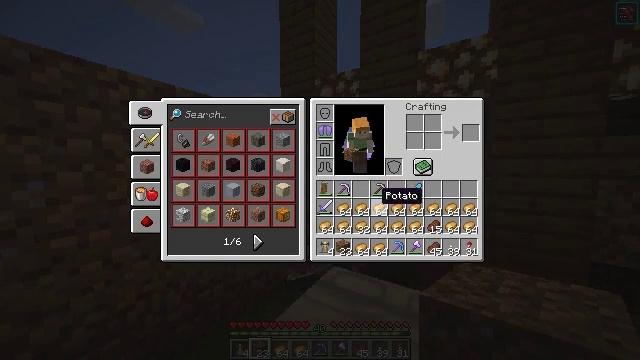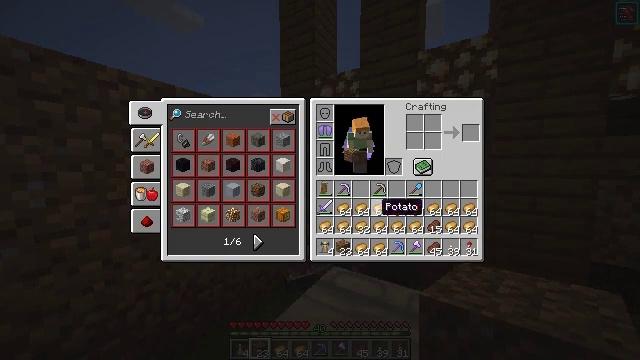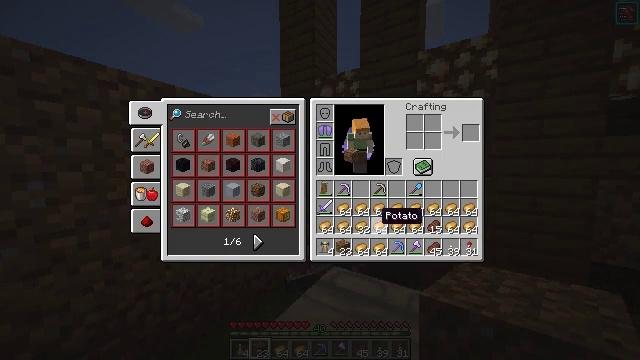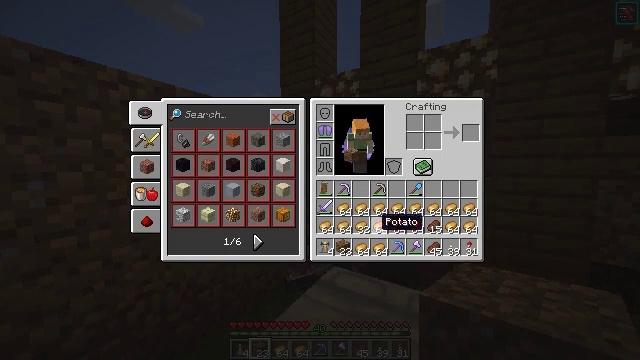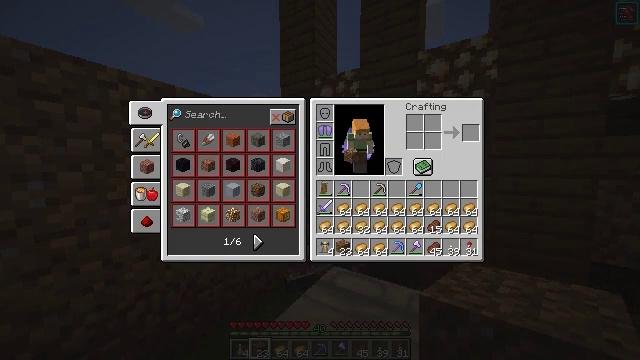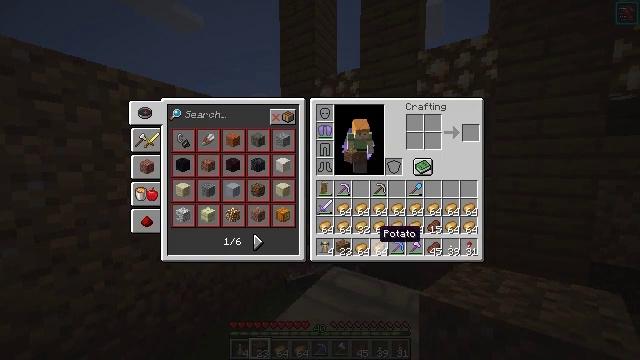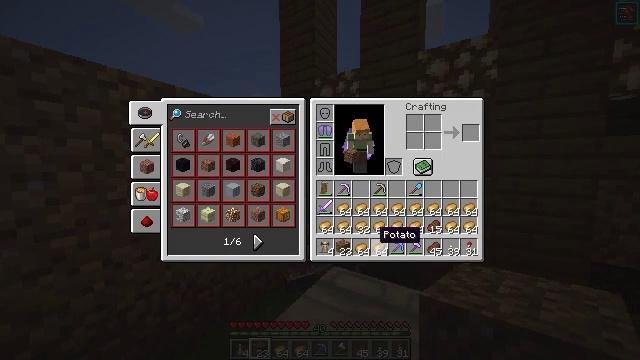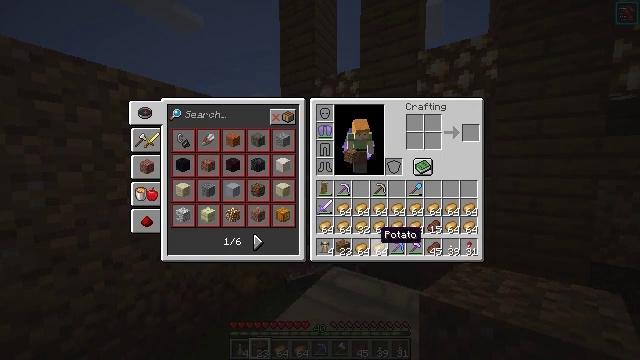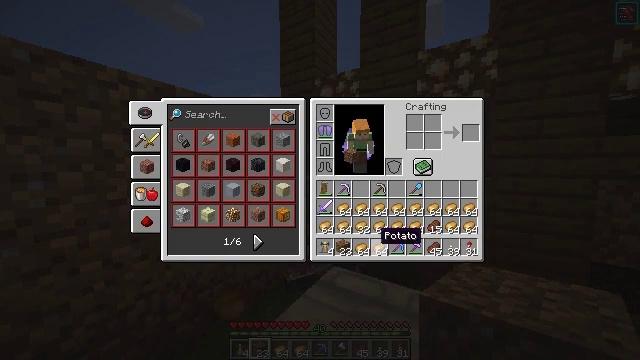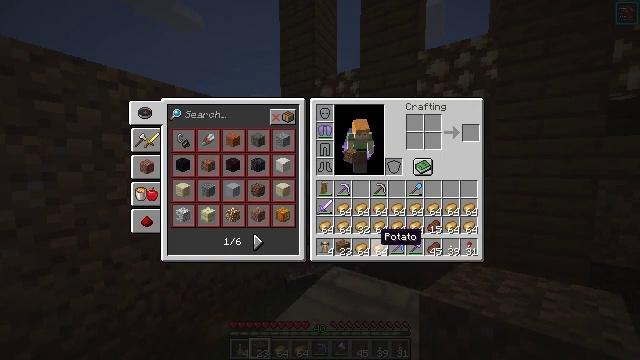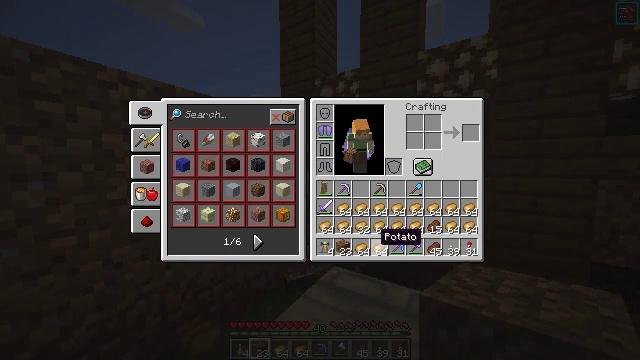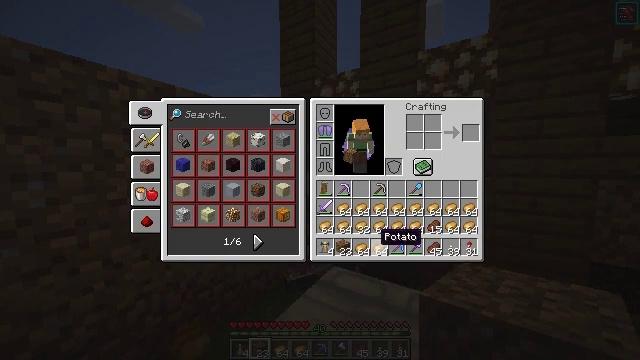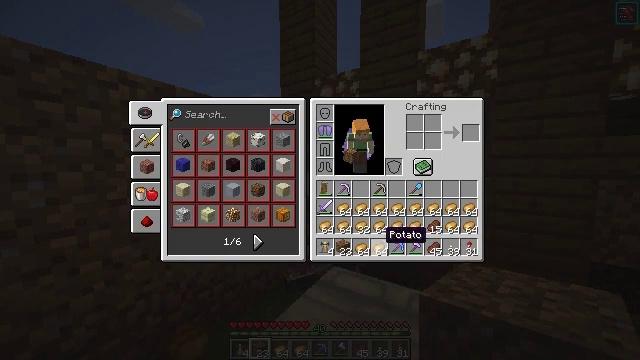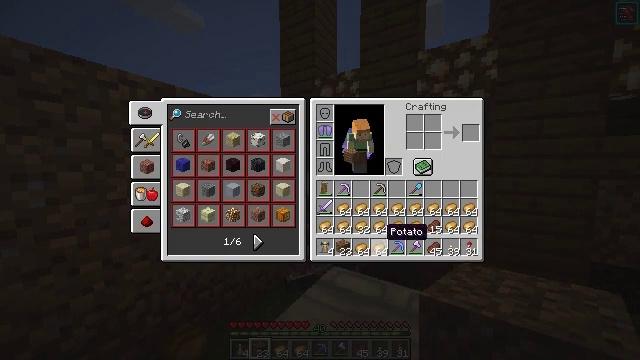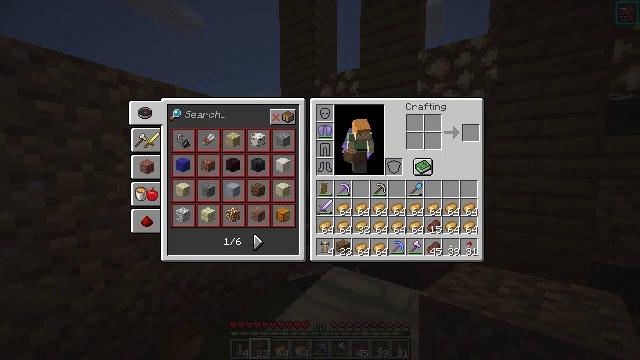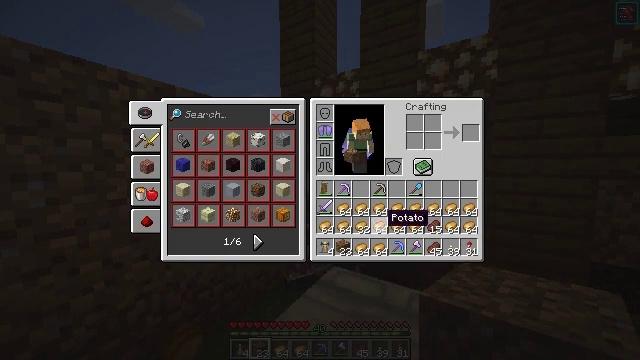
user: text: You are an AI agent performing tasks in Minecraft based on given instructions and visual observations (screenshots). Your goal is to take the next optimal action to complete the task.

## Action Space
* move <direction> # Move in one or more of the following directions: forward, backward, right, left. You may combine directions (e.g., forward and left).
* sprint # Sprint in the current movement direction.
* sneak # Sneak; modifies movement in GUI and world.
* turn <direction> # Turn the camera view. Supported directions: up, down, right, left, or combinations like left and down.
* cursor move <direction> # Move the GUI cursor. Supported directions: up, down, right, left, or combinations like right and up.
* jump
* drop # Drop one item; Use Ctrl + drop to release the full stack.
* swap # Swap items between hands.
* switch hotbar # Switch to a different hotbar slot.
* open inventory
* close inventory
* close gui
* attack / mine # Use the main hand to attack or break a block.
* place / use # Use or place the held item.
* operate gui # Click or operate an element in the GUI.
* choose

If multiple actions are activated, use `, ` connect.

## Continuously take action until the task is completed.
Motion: motion action
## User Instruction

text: Remove a potato from the inventory.
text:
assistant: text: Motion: cursor move down
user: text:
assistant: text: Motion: cursor move down
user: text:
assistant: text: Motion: no_op
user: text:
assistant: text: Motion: cursor move down
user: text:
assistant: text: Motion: no_op
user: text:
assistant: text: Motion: no_op
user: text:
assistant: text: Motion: no_op
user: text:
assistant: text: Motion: no_op
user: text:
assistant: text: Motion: no_op
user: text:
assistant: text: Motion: no_op
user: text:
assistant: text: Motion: no_op
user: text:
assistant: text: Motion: no_op
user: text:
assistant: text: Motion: no_op
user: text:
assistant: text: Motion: no_op
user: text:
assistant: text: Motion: cursor move up
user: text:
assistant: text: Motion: no_op
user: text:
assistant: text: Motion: no_op
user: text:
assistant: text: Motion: no_op
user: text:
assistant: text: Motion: no_op
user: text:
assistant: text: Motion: no_op
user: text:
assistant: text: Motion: no_op
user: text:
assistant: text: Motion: no_op
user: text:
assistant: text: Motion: no_op
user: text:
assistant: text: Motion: no_op
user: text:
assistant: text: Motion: cursor move down
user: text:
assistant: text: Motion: cursor move down
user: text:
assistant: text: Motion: cursor move down
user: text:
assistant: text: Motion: cursor move down
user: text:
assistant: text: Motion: no_op
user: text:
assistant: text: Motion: no_op